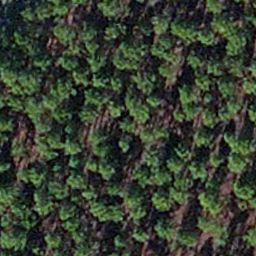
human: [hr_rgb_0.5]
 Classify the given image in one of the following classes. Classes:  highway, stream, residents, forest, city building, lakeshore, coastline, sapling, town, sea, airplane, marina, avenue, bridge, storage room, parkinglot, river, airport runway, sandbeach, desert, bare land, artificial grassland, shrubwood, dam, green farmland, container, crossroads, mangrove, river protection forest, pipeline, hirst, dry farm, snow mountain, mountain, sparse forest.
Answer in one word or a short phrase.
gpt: sapling